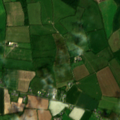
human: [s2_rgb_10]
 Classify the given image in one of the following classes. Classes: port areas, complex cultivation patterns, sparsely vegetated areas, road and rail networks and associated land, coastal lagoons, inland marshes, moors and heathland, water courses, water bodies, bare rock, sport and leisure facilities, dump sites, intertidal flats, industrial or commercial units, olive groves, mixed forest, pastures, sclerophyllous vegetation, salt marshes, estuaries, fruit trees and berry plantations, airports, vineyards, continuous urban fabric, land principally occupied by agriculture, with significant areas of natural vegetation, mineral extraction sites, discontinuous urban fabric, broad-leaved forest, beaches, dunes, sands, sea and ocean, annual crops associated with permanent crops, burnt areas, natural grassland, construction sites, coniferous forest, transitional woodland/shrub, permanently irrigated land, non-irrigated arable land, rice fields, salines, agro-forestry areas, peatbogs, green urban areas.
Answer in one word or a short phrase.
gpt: non-irrigated arable land, pastures, coniferous forest